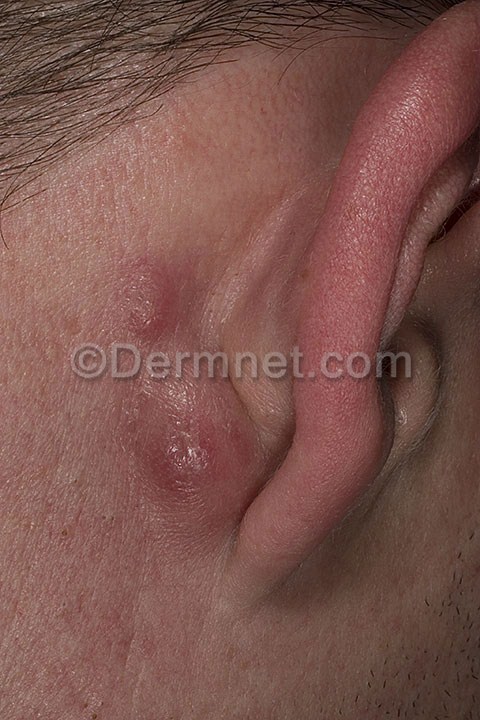
Disease: Seborrheic Keratoses and other Benign Tumors